Question: Hi everybody I am trying to solve a little problem with a 'lattice' graphic in R. I build a double y axis plot with 'lattice'. It works awesome. I add the code and 'dput' version of my data ('xx' list of data frames in the final part):
'''
library(lattice)
library(latticeExtra)
#First graph
#Format
comma_fomatter <- function (lim, logsc = FALSE, at = NULL, ...)
{
ans <- yscale.components.default(lim = lim, logsc = logsc,
at = at, ...)
xx = as.numeric(ans$left$labels$labels)
ans$left$labels$labels <- formatC(xx, format="fg",big.mark = ",")
ans
}
#Plot
DD=barchart(a1 ~ a5,xx, yscale.components =comma_fomatter)
#Second graph
#Format
percent1 <- function(x, digits = 2, format = "f", ...)
{
paste(formatC(100 * x, format = format, digits = digits, ...), "%", sep = "")
}
percent <- function (lim, logsc = FALSE, at = NULL, ...)
{
ans <- yscale.components.default(lim = lim, logsc = logsc,
at = at, ...)
xx = as.numeric(ans$left$labels$labels)
ans$left$labels$labels <- percent1(xx)
ans
}
#Second plot
D3=xyplot(a3+a4 ~ a5, xx, type = "b",yscale.components=percent)
#Final graph
DF=doubleYScale(DD, D3,style1 = 3, style2 = 0, add.ylab2 = FALSE,text = c("a3", "a4","a1"),main="Nuevo Grafico")
'''
All works perfect but when I plot 'DF' I got this:

How you can see the left side y axis doesn't show its values and I think this fact is due to the size of square that has all plots. My question is if it is any way to reduce the size of that square and showing the complete values inside of y axis scale. The 'dput()' version of my list of data frames is the next:
'''
xx=structure(list(a1 = c(560492.29, <PHONE>.37, <PHONE>.66, <PHONE>.73,
<PHONE>.27, <PHONE>.24, <PHONE>.05, <PHONE>.33), a2 = 1:8, a3 = c(0,
0.00793734405263048, 0.0129172080248807, 0.0324335034787285,
0.0397094648625047, 0.0555107413716237, 0.0521541081141384, 0.0515512600016815
), a4 = c(0.0142731668976214, 0.010460445301017, 0.0928151568317925,
0.0707344020275045, 0.0303915279604129, 0.0517968992552855, 0.0202481585970229,
0.0253165187311296), a5 = structure(1:8, .Label = c("abr 2013",
"may 2013", "jun 2013", "jul 2013", "ago 2013", "sep 2013", "oct 2013",
"nov 2013"), class = "factor")), .Names = c("a1", "a2", "a3",
"a4", "a5"))
'''
I have looked for any advice at lattice graphics book but I can't solve this element. Many thanks for your help.
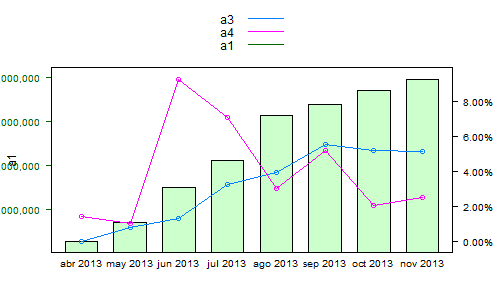
Answer: Not sure why it didn't work for you. I've taken the liberty to reformat your code, other than that nothing important has changed. Anyway, here's the plot:

: The problem seems to be related to the settings of lattice (see '?trellis.par.get'). I've updated the source accordingly, that should solve the problem.
And here's the source:
'''
library(lattice)
library(latticeExtra)
# xx <- ... paste your dataset here
# Adapt these to your needs:
parSettings <- list(layout.widths=list(left.padding=5))
#First graph
comma_formatter <- function (lim, logsc = FALSE, at = NULL, ...) {
ans <- yscale.components.default(lim = lim, logsc = logsc, at = at, ...)
xxPrime <- as.numeric(ans$left$labels$labels)
ans$left$labels$labels <- formatC(xxPrime, format = "fg", big.mark = ",")
ans
}
#Plot
DD <- barchart(a1 ~ a5, xx, yscale.components = comma_formatter, par.settings = parSettings)
#Second graph
percent <- function (lim, logsc = FALSE, at = NULL, ...) {
# Helper function (never needed elsewhere, so we can declare it here)
percent1 <- function(x, digits = 2, format = "f", ...)
paste(formatC(100 * x, format = format, digits = digits, ...), "%", sep = "")
ans <- yscale.components.default(lim = lim, logsc = logsc, at = at, ...)
xxPrime <- as.numeric(ans$left$labels$labels)
ans$left$labels$labels <- percent1(xxPrime)
ans
}
#Plot
D3 <- xyplot(a3+a4 ~ a5, xx, type = "b", yscale.components = percent, par.settings = parSettings)
#Final graph
DF <- doubleYScale(DD, D3, style1 = 3, style2 = 0, add.ylab2 = FALSE,
text = c("a3", "a4", "a1"), main = "Nuevo Grafico")
plot(DF)
'''